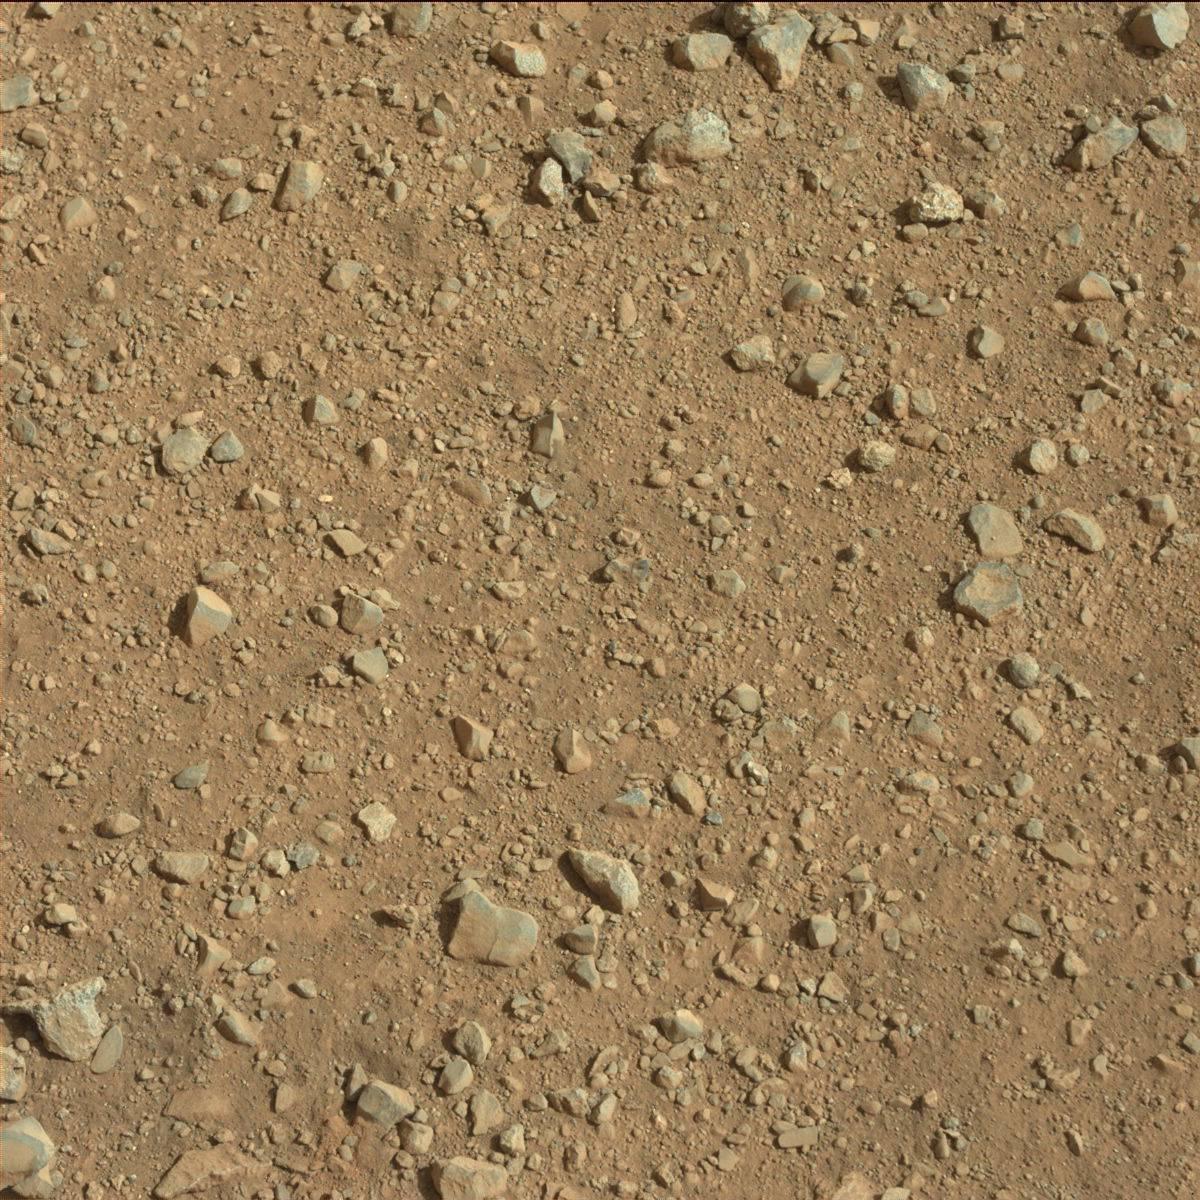
Terrain classes present: Bedrock, Rock, Sand / Soil